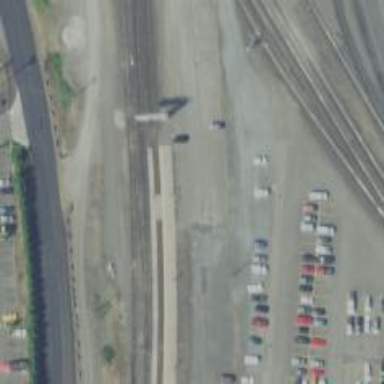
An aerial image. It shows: Spur service.